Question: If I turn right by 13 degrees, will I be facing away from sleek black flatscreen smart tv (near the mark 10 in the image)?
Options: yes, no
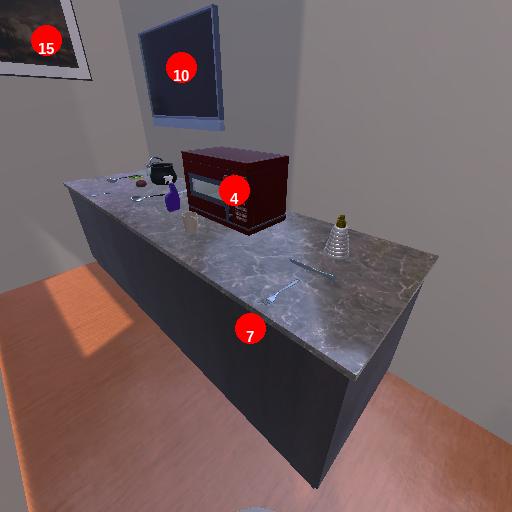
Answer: yes